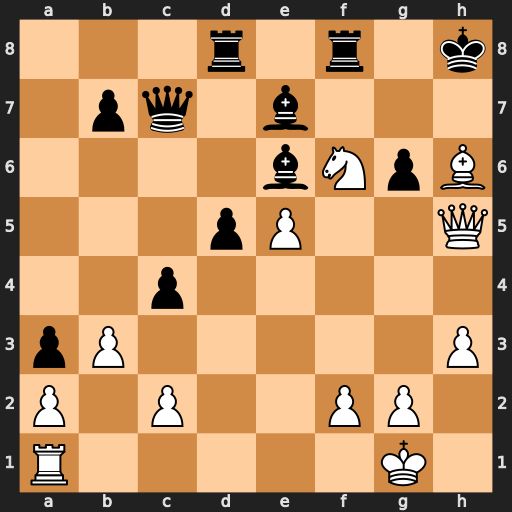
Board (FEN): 3r1r1k/1pq1b3/4bNpB/3pP2Q/2p5/pP5P/P1P2PP1/R5K1
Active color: w
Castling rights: -
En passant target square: -
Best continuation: Bg7+ Kxg7 Qh7#